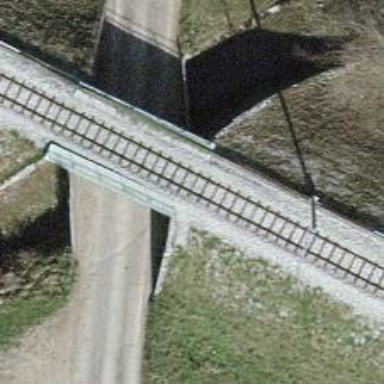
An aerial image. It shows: Narrow-gauge railway bridge with electrified contact lines over single track.